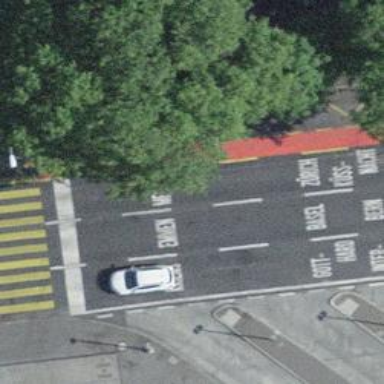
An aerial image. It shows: Unclassified asphalt road with asphalt sidewalk on the right side.